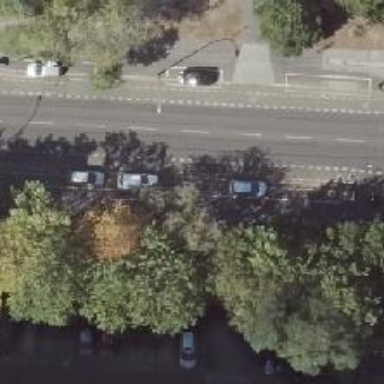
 as well as cycle lanes. Lane markings are present on the road."